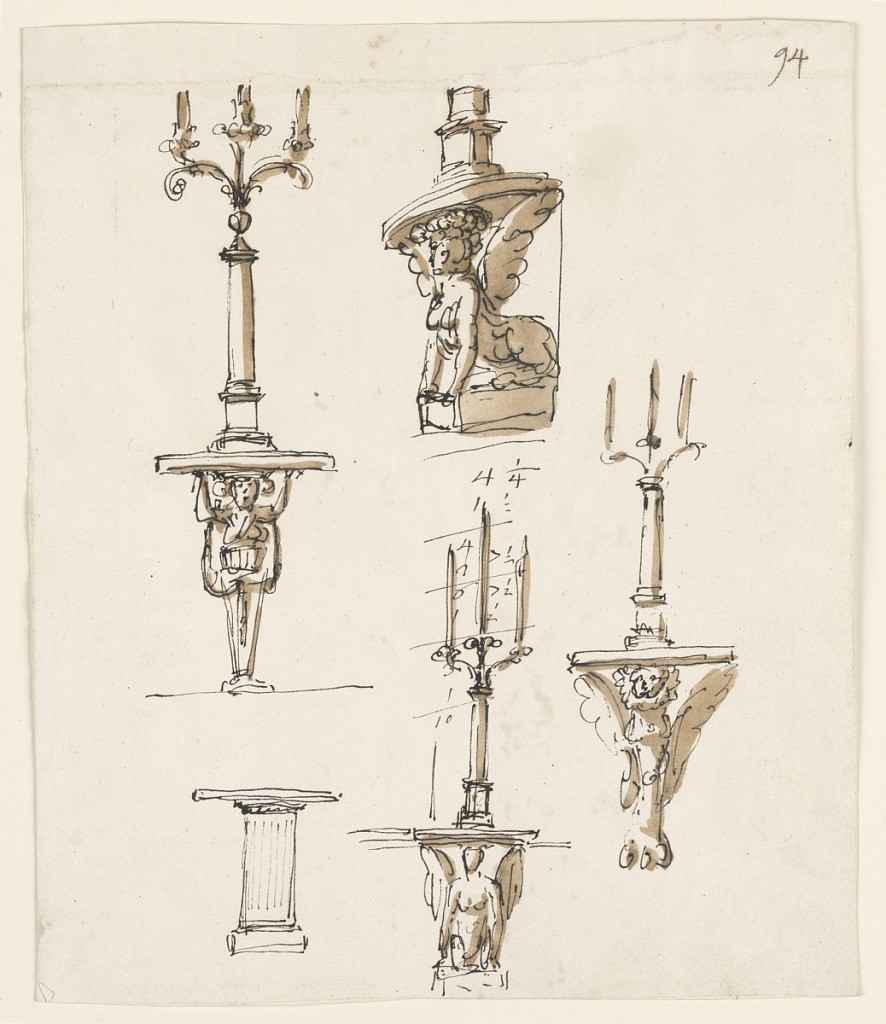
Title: Designs for Five Console Tables, Three with Candlesticks, Probably for Rooms in the Palazzo Altieri, Rome
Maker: Giuseppe Barberi, Italian, 1746–1809
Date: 1787–1793
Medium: Pen and brown ink, brush and brown wash on off-white laid paper, lined
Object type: Drawing
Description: Above the top of the table is supported by the head and the hands of a gaine, above is is a candlestick consisting of a monumental column, with a sphere on top, from which three branches rise. Below: a column supports the top central row; above: A sphynx supports the top; the pedestal of the candlestick is shown. Shown from the left corner. Below: the same design shows from the front. The candlestick has the same design, as above at left. Right row: a chimera is the support; above is the candlestick.